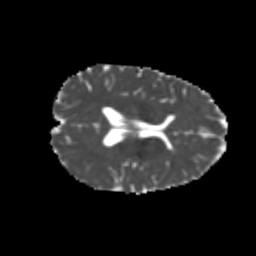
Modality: MD
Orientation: axial
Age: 23
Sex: female
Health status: healthy
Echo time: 0.074 s